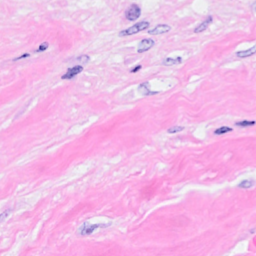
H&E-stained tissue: Breast